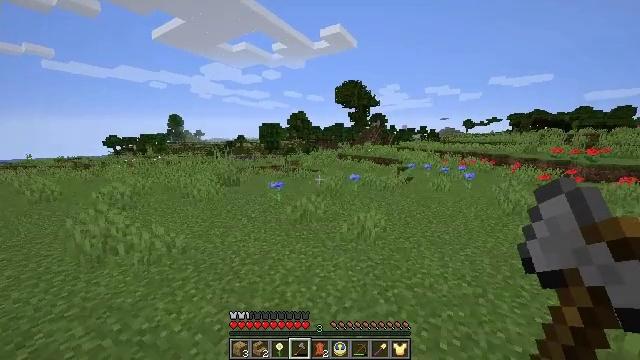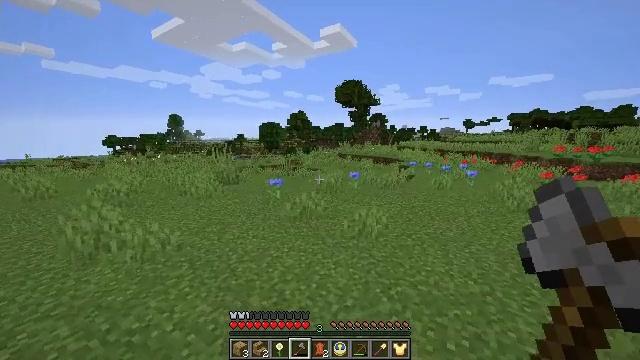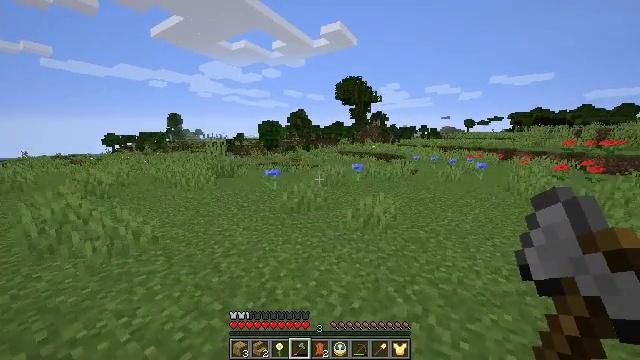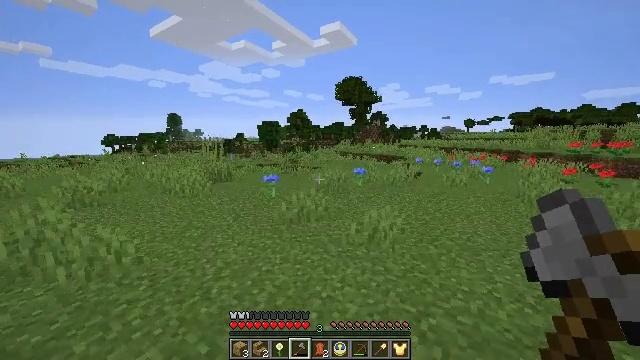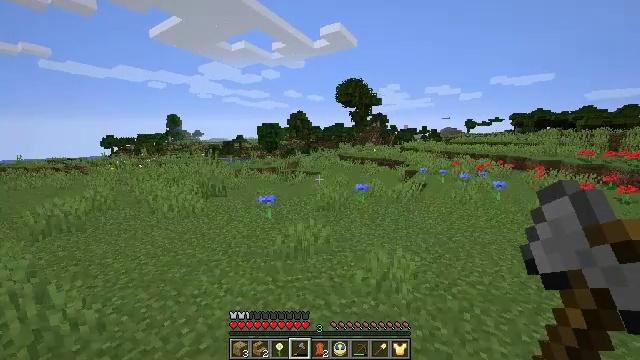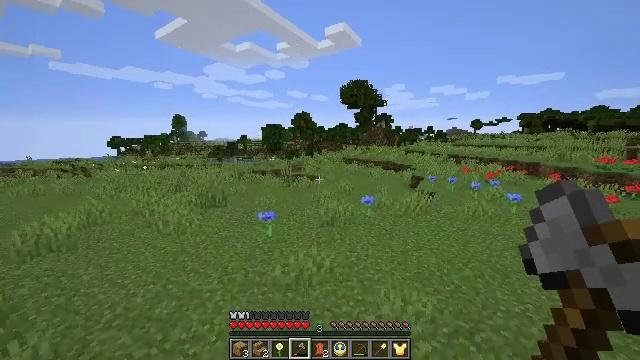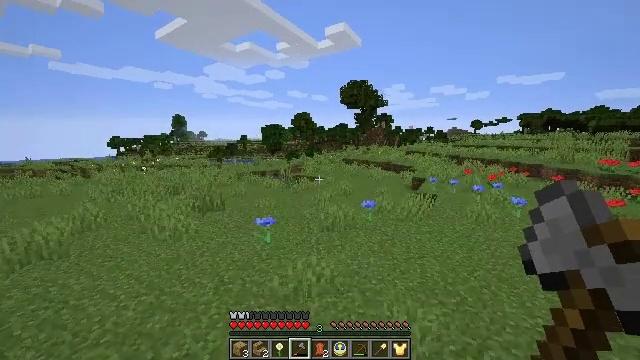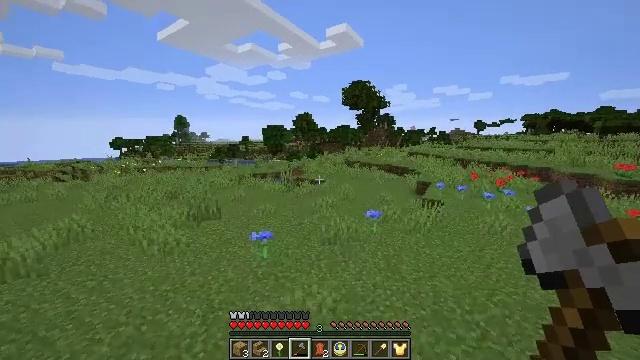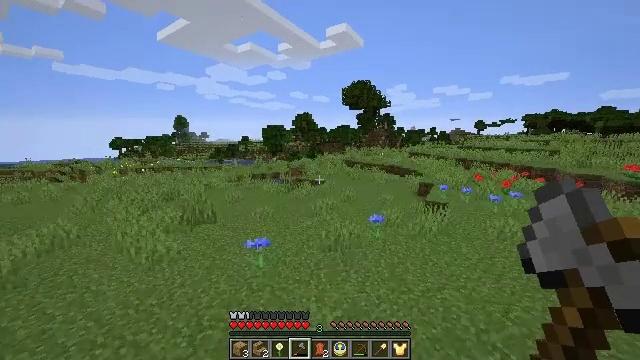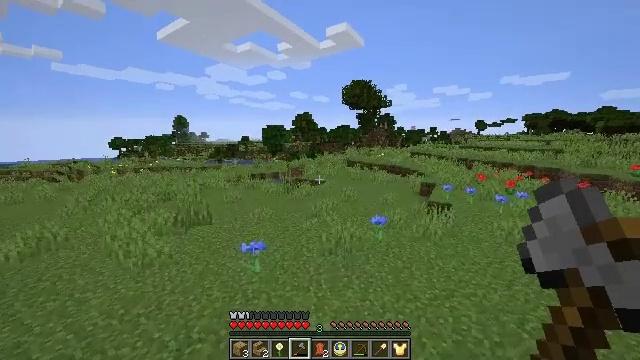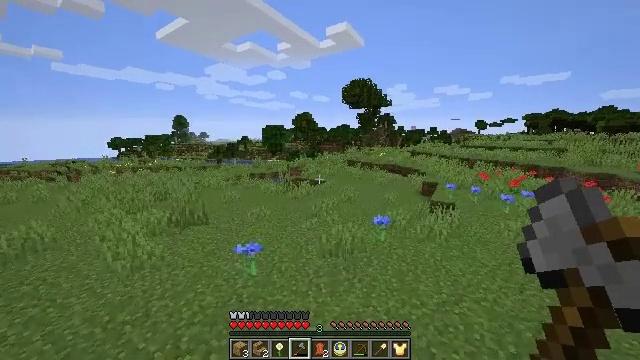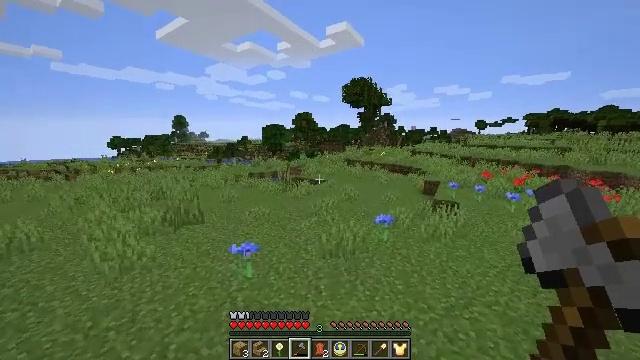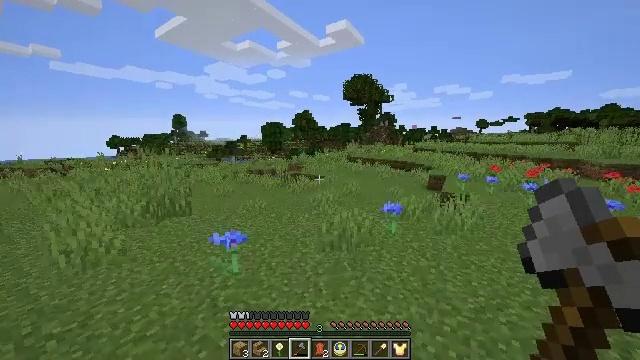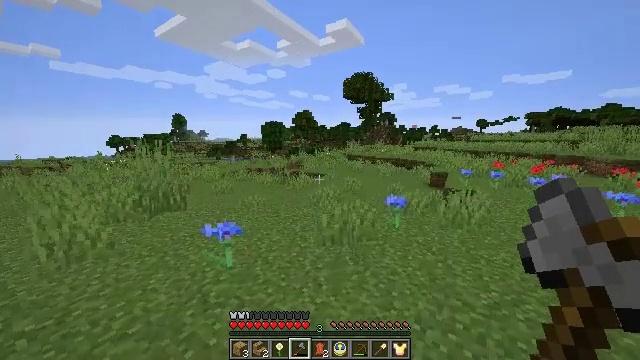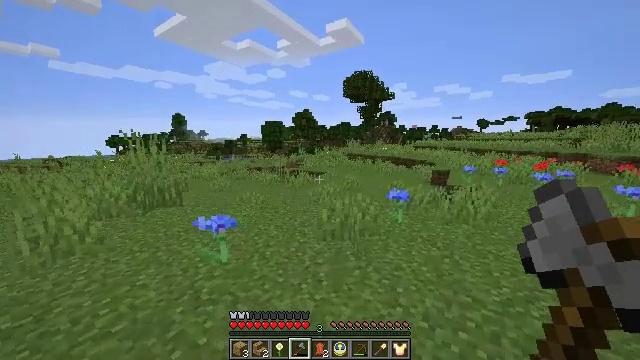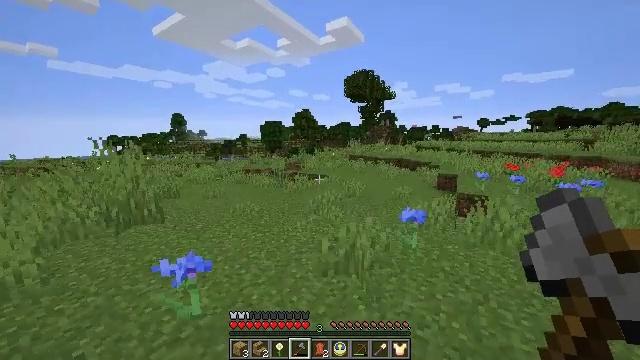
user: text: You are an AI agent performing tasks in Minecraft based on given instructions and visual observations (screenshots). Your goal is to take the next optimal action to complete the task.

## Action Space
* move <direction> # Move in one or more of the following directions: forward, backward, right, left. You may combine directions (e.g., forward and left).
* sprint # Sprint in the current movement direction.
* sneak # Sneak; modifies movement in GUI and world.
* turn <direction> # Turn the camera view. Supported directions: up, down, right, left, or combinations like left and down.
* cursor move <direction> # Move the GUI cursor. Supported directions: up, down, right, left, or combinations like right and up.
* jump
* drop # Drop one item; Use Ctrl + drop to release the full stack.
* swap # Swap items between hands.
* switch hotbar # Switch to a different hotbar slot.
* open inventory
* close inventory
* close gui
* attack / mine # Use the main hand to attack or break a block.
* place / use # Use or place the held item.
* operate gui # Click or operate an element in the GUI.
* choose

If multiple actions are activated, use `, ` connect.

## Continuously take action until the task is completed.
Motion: motion action
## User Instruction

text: Mine sand by the water.
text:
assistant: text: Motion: move forward, jump
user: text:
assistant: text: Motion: move forward, jump
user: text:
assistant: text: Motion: move forward, jump
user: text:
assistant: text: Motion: move forward, jump
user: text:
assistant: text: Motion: move forward, turn left, jump
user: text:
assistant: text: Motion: move forward, jump
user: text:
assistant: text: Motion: move forward, jump
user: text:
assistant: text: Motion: move forward, jump
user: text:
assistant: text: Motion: move forward, jump
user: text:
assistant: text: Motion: move forward, jump
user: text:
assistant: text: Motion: move forward, jump
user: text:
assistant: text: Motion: move forward, jump
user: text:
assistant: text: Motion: move forward, jump
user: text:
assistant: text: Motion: move forward, jump
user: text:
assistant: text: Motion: move forward, jump
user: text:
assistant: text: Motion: move forward, jump
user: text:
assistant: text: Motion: move forward, jump
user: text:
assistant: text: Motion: move forward, jump
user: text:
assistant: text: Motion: move forward, jump
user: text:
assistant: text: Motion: move forward, jump
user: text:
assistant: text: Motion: move forward, jump
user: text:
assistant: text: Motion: move forward, jump
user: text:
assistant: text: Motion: move forward, jump
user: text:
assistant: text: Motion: move forward, jump
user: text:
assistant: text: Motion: move forward, jump
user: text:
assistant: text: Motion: move forward, jump
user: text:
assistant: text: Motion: move forward, jump
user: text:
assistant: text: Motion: move forward, jump
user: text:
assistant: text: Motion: move forward, jump
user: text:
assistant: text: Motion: move forward, jump